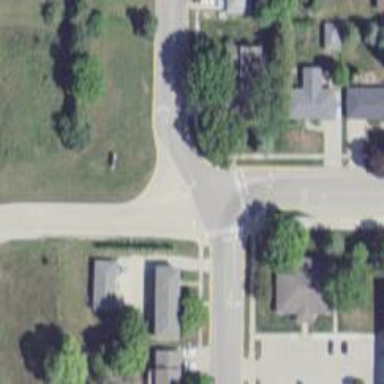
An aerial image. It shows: Footway crossing with uncontrolled zebra markings.